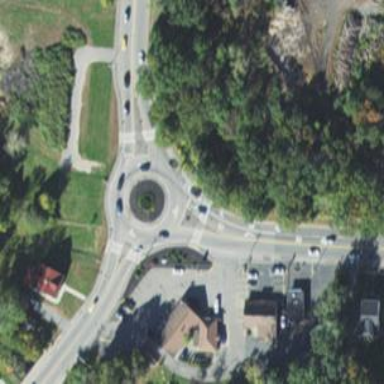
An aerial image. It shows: Secondary road leading to roundabout.